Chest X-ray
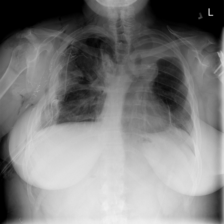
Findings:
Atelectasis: positive
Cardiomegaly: negative
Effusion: negative
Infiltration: negative
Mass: negative
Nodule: negative
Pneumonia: negative
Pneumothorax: positive
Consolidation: negative
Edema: negative
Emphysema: negative
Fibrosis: negative
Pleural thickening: positive
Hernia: negative